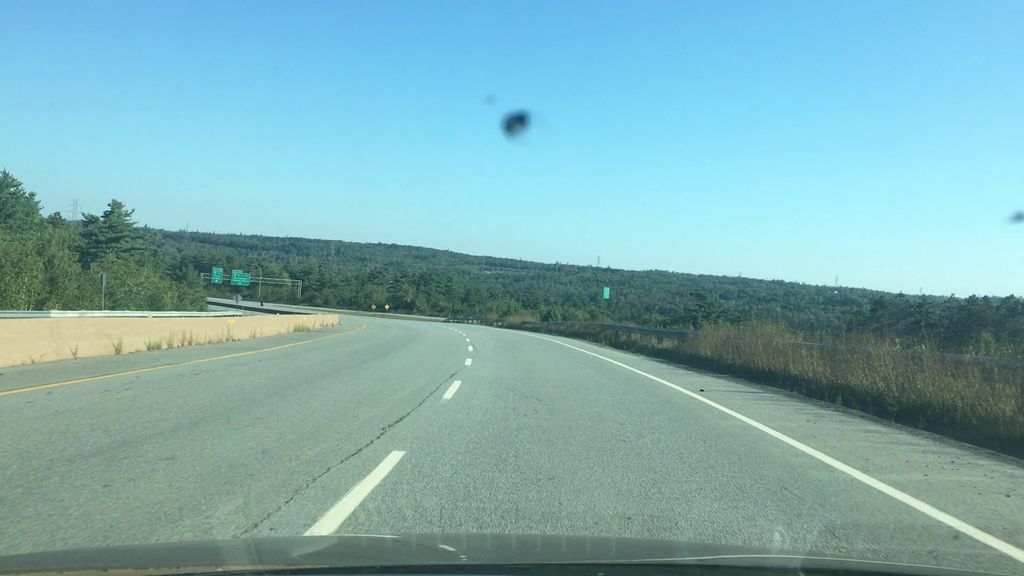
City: halifax